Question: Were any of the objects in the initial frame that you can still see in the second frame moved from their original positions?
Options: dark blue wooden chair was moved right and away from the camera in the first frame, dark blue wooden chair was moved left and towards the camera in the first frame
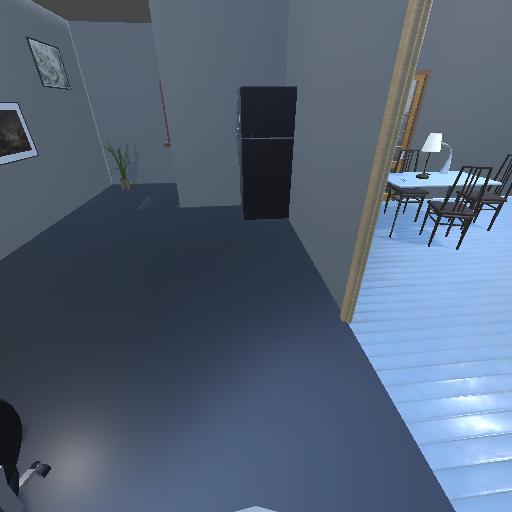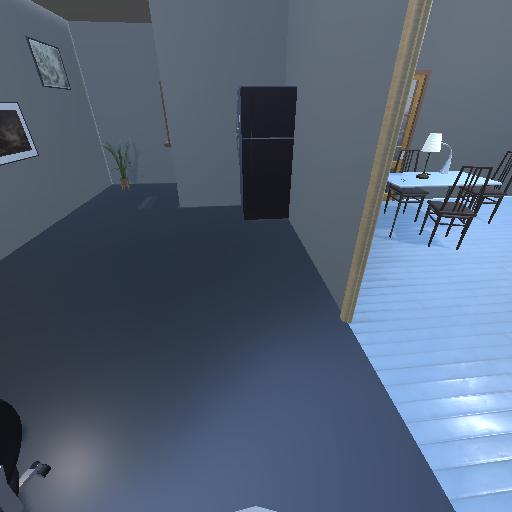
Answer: dark blue wooden chair was moved right and away from the camera in the first frame